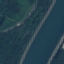
Land use / land cover: River